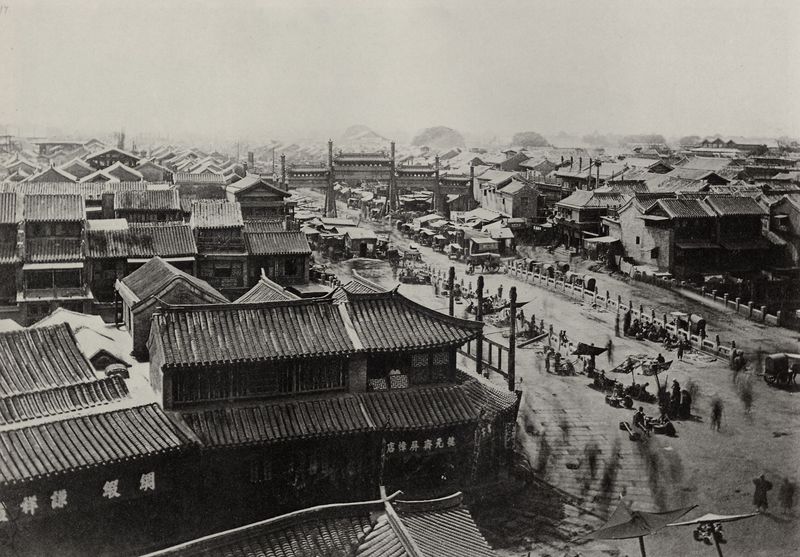
Titel: Ha-ta-men Straße, vom Ha-ta Tor auf der Ostseite der Südmauer von Peking
Künstler: Chinesischer Photograph
Schlagwörter: himmel, mann, weiß, fluss, landschaft, menschen, stadt, fenster, grau, holz, schwarz, strasse, zeichen, anlage, dach, gebäude, haus, schirm, weg, zaun, mensch, horizont, häuser, hügel, brücke, kanal, kamine, japan, schiffe, ansicht, berge, dächer, giebel, mauer, ziegel, hütten, zäune, kutschen, markt, vogelperspektive, arbeiter, hafen, industrie, wagen, geländer, schriftzeichen, exotisch, tor, aufsicht, foto, fotografie, grossstadt, panorama, photographie, schlote, stadtansicht, orient, palast, torbogen, draufsicht, asien, schwarz weiß, schirme, asiatisch, photo, chinesisch, china, siedlung, pavillon, pagode, aufnahme, fahrzeuge, schindel, sonnenschirme, stände, starße, begrenzung, kimono, chinese, fernost, chinesen, pagoden, ruch, mauser, peking 20. jhdt, schwarz-weiß bild, holzhäzser, persoene, chine, verbotene